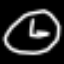
Label: clock